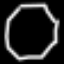
Label: octagon